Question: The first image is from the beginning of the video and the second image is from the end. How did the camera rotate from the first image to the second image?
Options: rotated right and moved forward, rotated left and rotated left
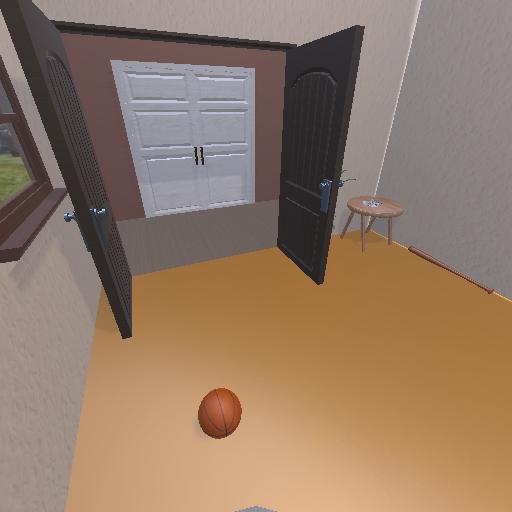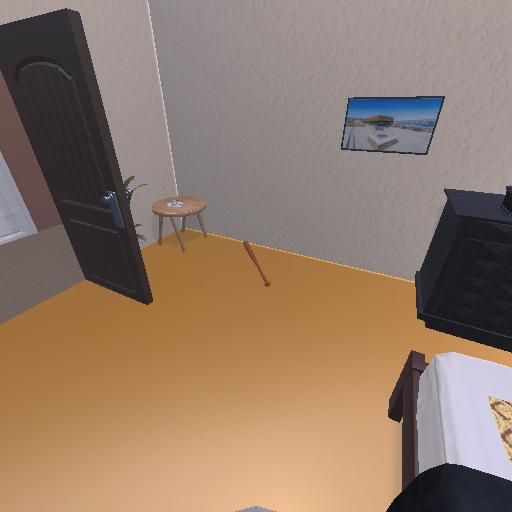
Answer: rotated right and moved forward